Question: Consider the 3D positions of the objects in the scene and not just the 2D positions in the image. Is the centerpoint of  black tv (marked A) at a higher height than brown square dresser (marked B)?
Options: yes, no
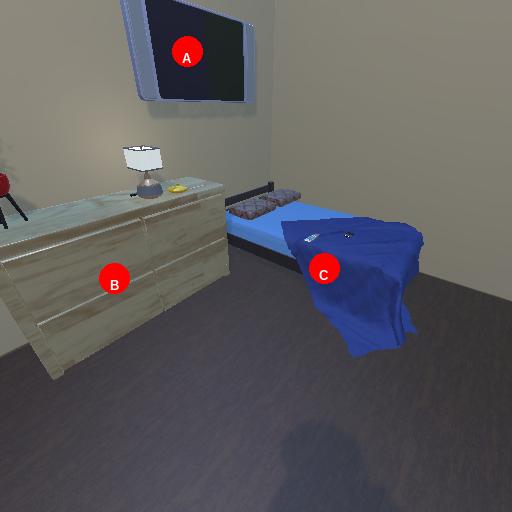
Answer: yes